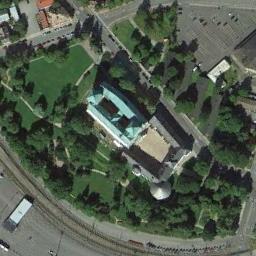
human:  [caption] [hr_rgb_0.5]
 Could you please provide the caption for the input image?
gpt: There are some trees near the palace .

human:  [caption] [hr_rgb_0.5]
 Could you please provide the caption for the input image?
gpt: Half of the roof of this palace is red .

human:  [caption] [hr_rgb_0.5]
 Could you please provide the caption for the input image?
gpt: The palace on the lawn has a green palace and a gray palace .

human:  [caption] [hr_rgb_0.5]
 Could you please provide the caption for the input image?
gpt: The palace is on the grass next to some trees .

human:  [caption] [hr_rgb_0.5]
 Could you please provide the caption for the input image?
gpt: There are some green trees and lawns beside the green palace .